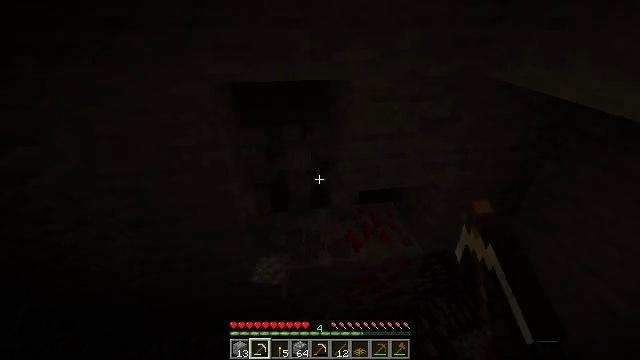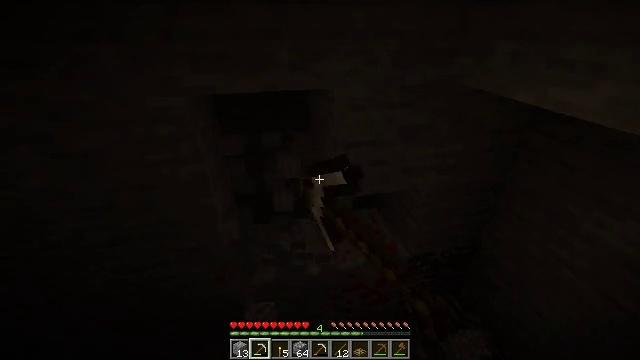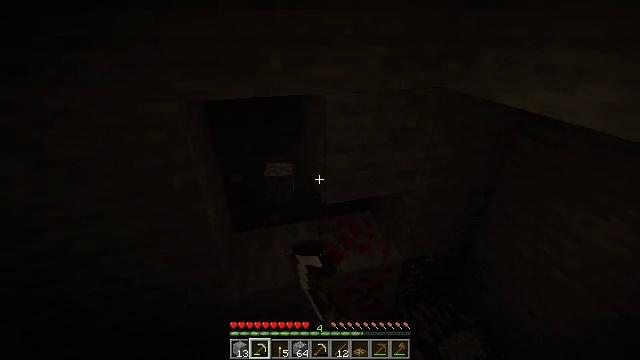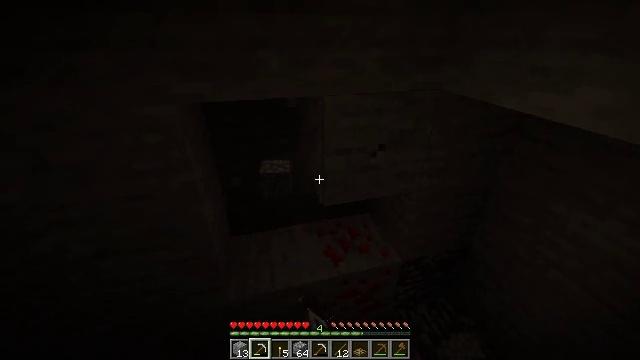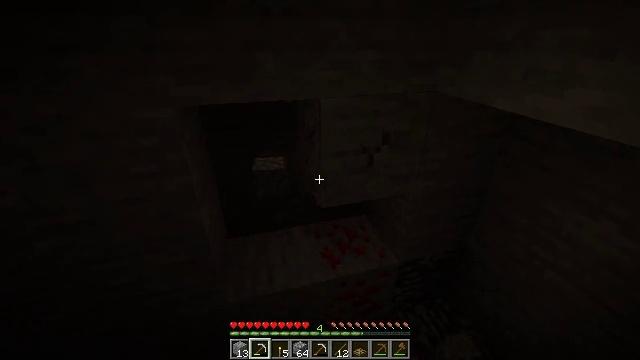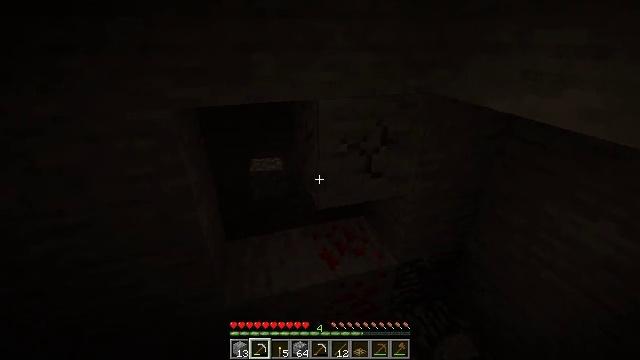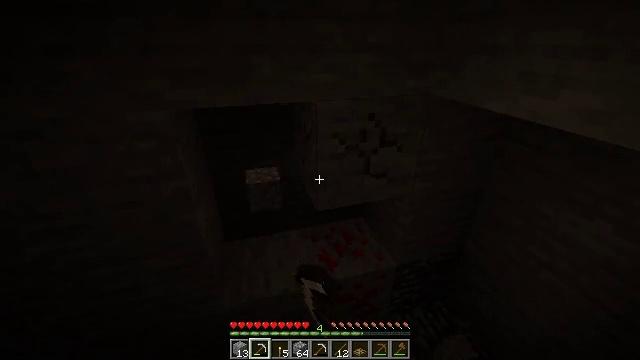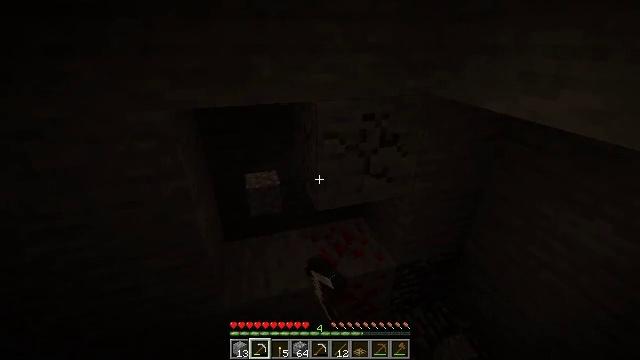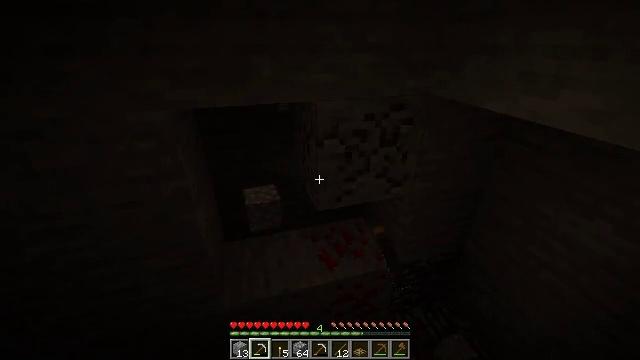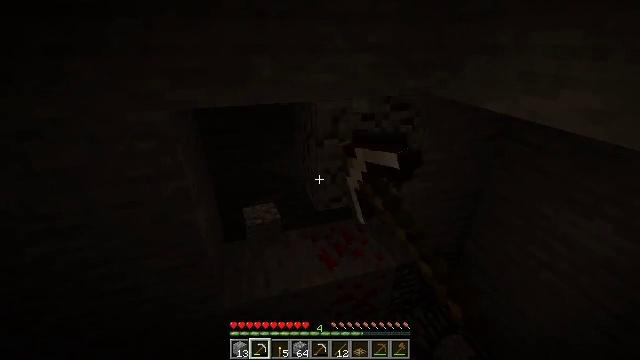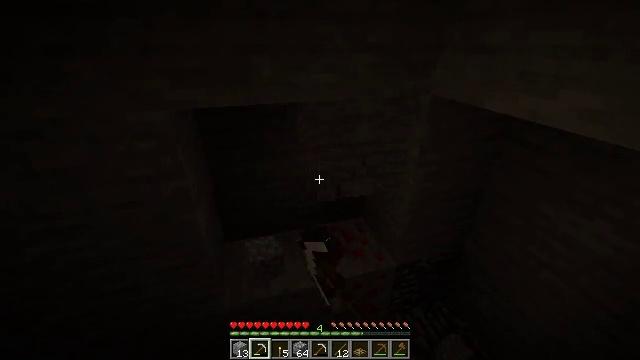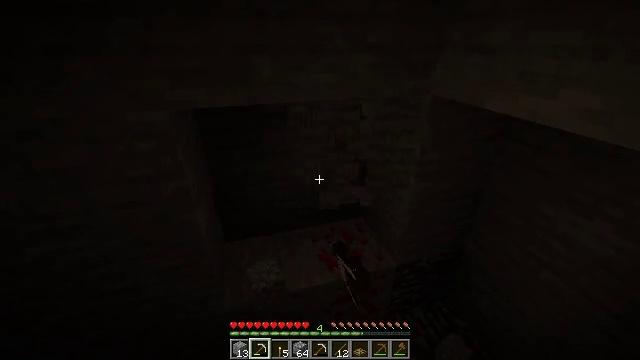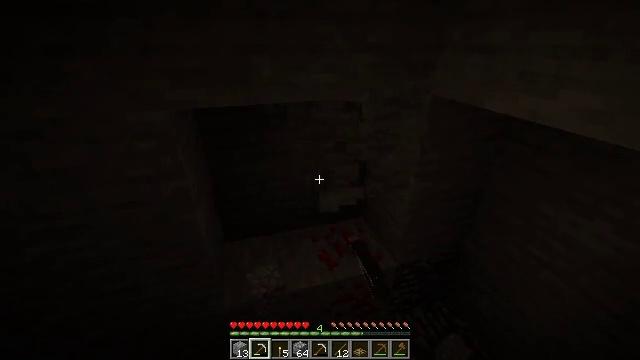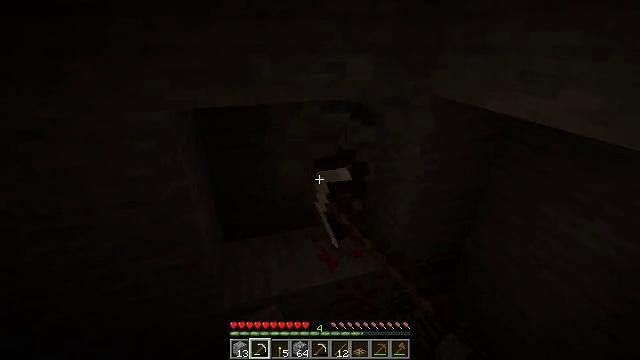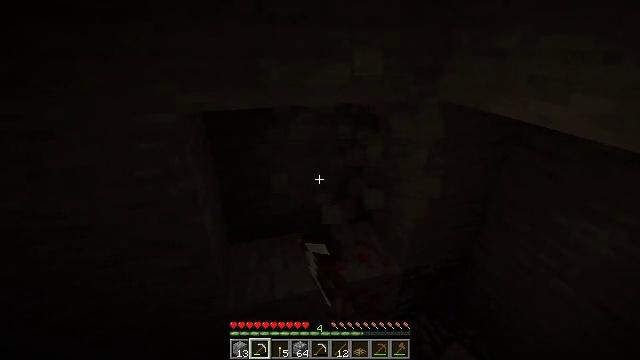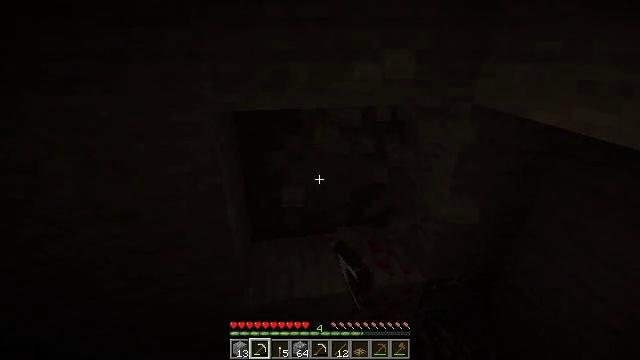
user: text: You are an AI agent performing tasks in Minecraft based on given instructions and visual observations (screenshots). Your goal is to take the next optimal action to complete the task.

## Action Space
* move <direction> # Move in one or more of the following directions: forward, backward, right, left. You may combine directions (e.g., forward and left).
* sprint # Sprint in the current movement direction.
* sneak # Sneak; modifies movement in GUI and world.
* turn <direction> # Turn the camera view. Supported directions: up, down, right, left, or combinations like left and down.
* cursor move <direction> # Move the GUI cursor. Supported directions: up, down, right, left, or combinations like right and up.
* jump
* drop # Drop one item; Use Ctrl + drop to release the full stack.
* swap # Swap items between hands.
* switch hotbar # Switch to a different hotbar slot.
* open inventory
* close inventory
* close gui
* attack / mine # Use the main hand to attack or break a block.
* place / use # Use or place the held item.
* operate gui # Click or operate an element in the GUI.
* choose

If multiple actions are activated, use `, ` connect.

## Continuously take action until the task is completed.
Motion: motion action
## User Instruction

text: Harvest stone in the caves.
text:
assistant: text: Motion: turn right and up, attack / mine
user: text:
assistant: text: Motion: turn right and up, attack / mine
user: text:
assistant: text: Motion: attack / mine
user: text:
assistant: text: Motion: attack / mine
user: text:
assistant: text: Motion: attack / mine
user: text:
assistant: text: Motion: attack / mine
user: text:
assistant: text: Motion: attack / mine
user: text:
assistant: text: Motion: attack / mine
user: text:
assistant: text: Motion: attack / mine
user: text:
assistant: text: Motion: attack / mine
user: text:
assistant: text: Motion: attack / mine
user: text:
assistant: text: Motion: attack / mine
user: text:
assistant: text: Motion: attack / mine
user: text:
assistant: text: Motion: turn left, attack / mine
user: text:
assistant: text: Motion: turn left, attack / mine
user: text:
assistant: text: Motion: turn left, attack / mine
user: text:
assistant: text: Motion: attack / mine
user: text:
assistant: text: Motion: attack / mine
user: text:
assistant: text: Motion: attack / mine
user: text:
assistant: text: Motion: attack / mine
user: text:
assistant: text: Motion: attack / mine
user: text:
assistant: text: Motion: attack / mine
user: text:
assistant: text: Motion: attack / mine
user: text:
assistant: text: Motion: attack / mine
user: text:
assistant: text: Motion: attack / mine
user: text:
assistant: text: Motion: attack / mine
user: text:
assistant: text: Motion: attack / mine
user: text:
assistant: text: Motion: turn left, attack / mine
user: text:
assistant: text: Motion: turn left, attack / mine
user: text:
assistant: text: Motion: turn left, attack / mine